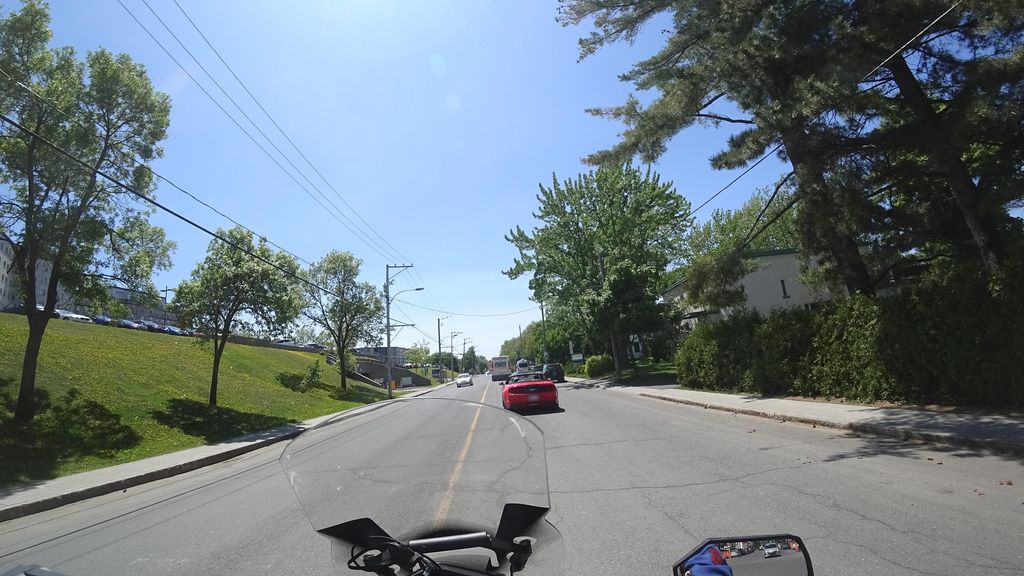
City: quebec_city